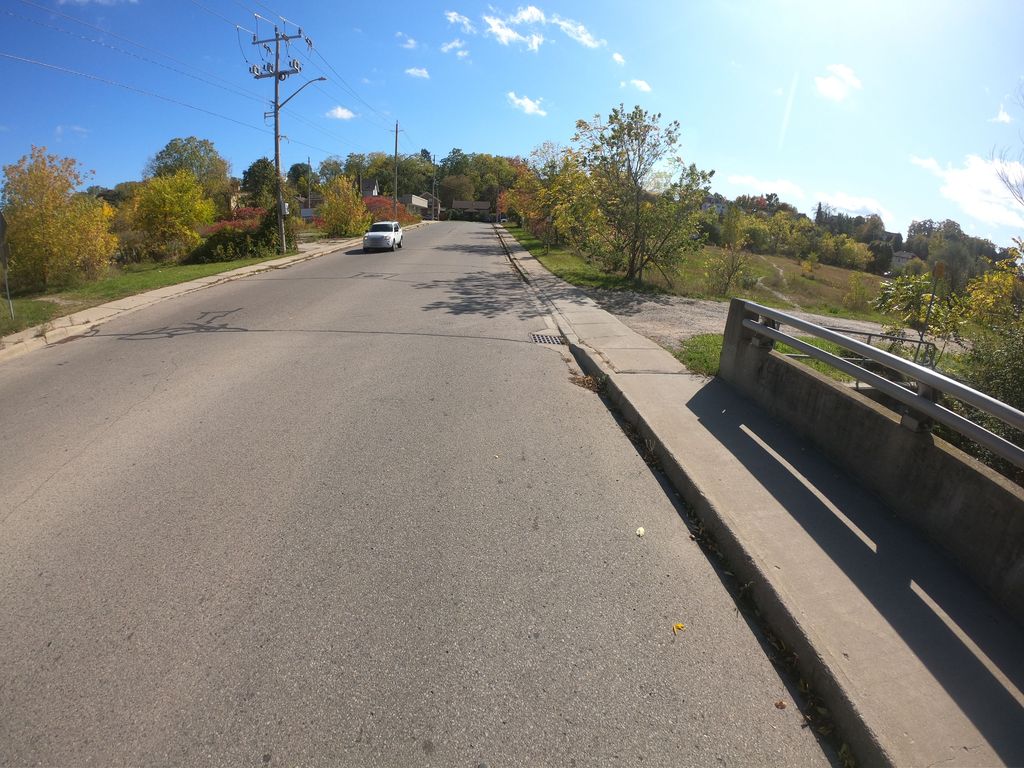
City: kitchener-waterloo